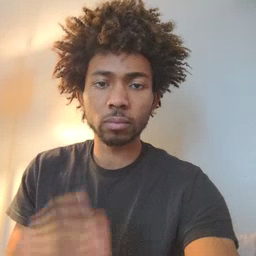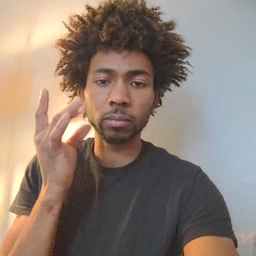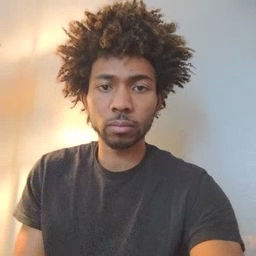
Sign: cat